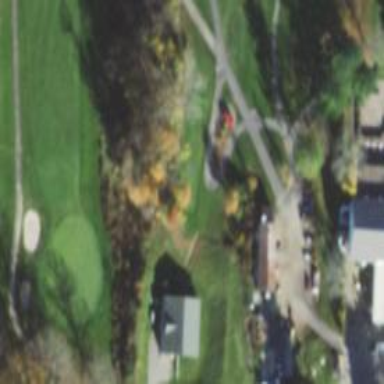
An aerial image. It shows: Pathway for golfing.